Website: ulta-beauty
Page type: payment
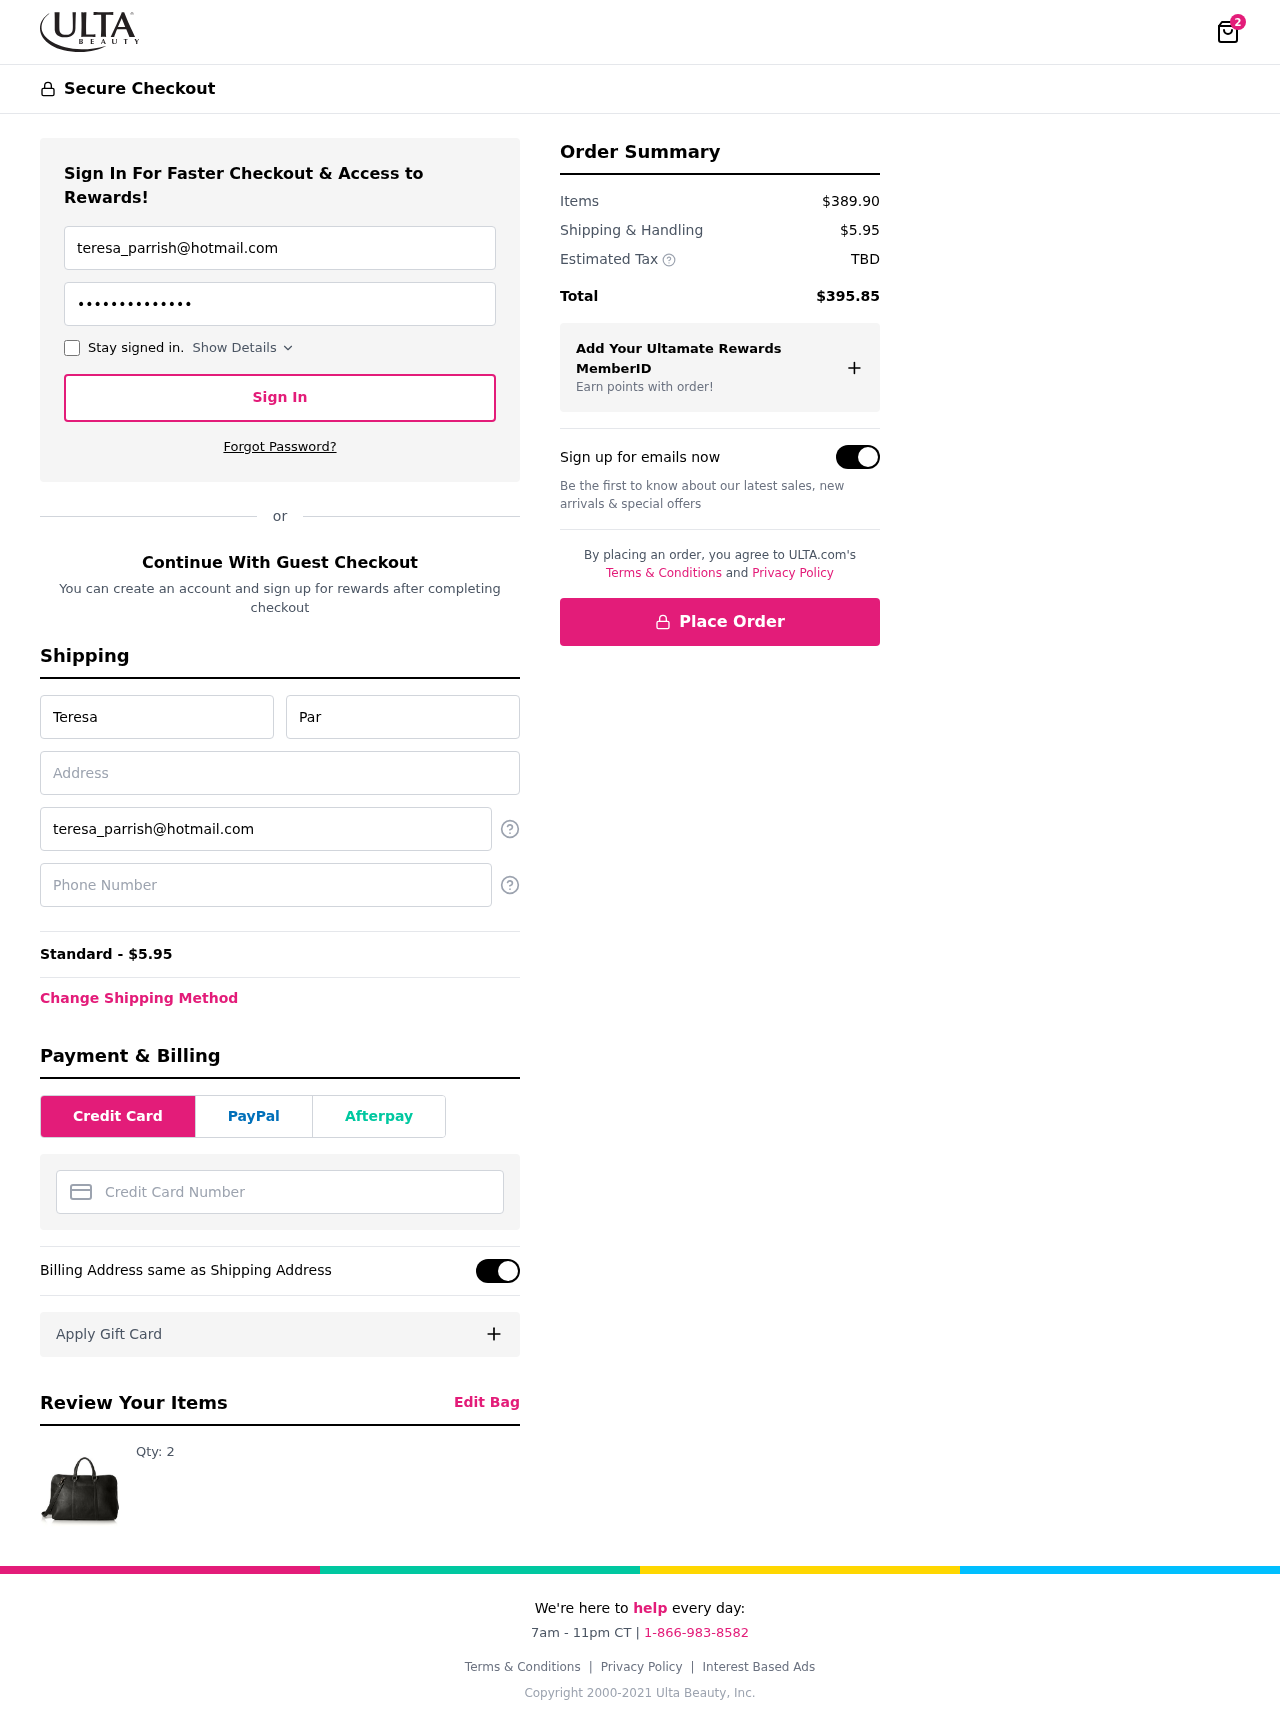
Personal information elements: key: PII_CARD_NUMBER
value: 6520 5037 4718 5040
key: PII_EMAIL
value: teresa_parrish@hotmail.com
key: PII_FIRSTNAME
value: Teresa
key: PII_LASTNAME
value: Parrish
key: PII_PHONE
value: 6659387819
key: PII_STREET
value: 90234 Charles Passage Suite 155
Product elements: key: PRODUCT1_QUANTITY
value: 2
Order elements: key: ORDER_NUM_ITEMS
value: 2
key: ORDER_SHIPPING_COST
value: $5.95
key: ORDER_SHIPPING_COST
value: Standard - $5.95
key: ORDER_SUBTOTAL
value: $389.90
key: ORDER_TAX
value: TBD
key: ORDER_TOTAL
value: $395.85